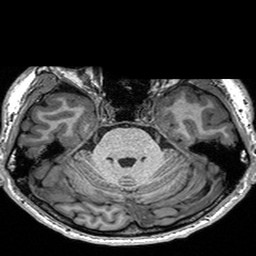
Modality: T1w
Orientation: coronal
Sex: male